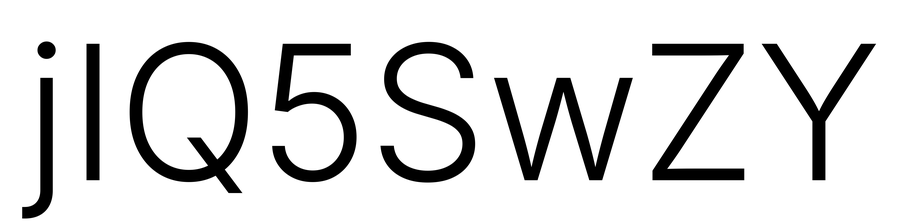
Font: Inter_Light